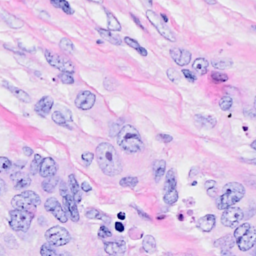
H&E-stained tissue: Breast